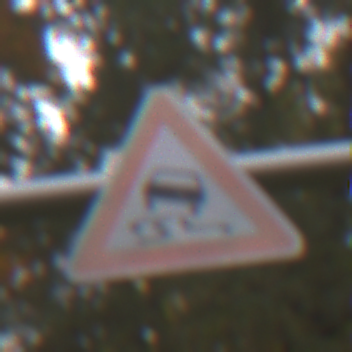
Verkehrszeichen: SchleuderOderRutschgefahr
Umgebung: Outdoor, Nature
Tageszeit: Midday
Wetter: Overcast
Licht: Natural
Jahreszeit: Autumn
Kontrast: LowContrast